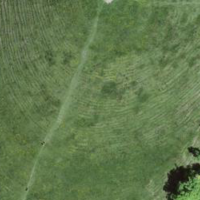
EUNIS habitat code: 24
Species observed at this site:
Chorthippus biguttulus